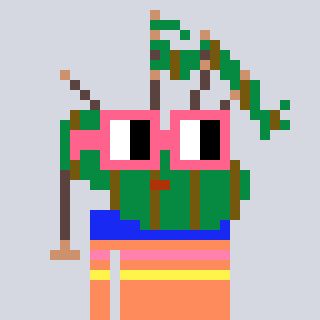
a pixel art character with square pink glasses, a bagpipe-shaped head and a peachy-colored body on a cool background